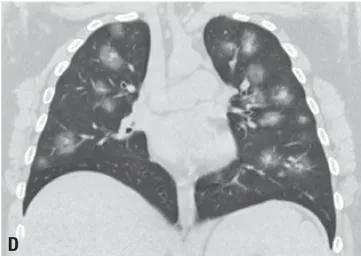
Halo sign. Coronal.
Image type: radiology (ct)